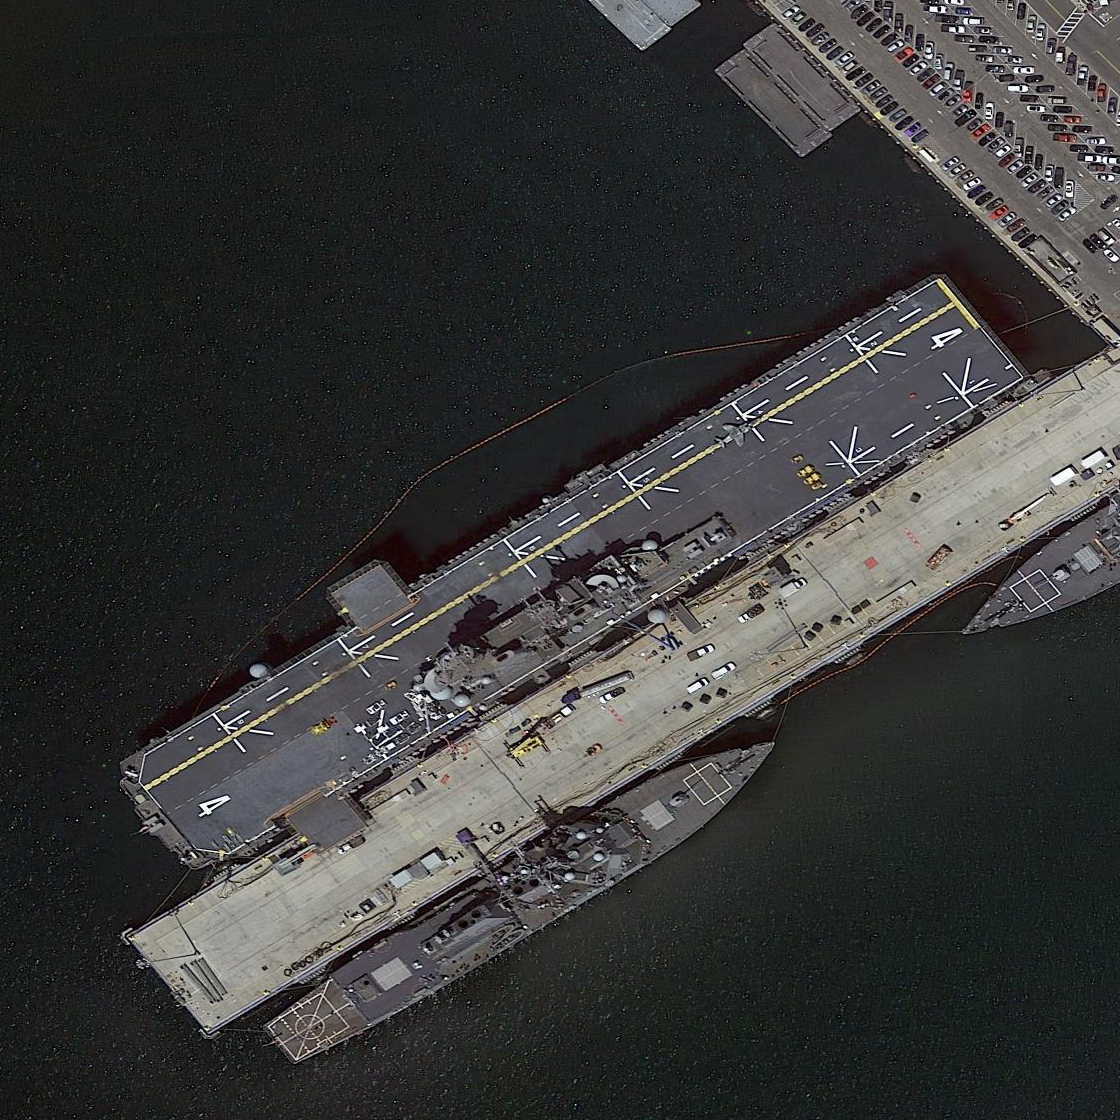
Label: Wasp-class_assault_ship